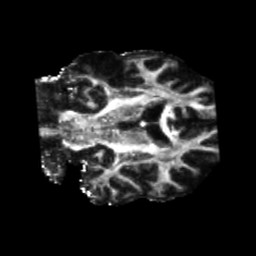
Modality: FA
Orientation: coronal
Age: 63
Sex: male
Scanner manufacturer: siemens
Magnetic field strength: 3 T
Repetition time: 5.25 s
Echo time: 0.08 s